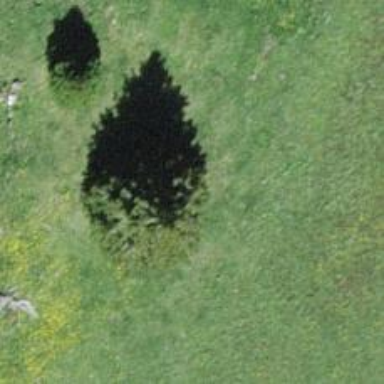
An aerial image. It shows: Needle-leaved tree in nature.